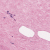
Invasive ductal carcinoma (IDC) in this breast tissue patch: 0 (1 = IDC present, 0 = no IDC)